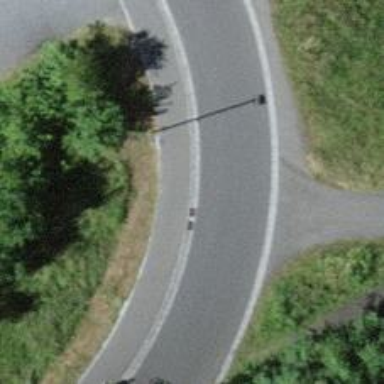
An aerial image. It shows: Kerb serving as barrier.